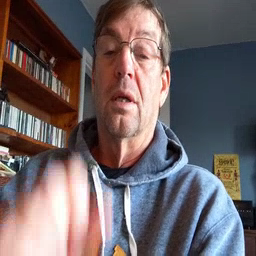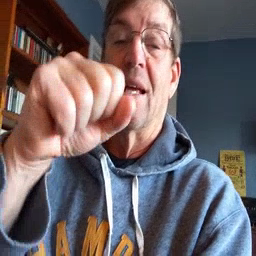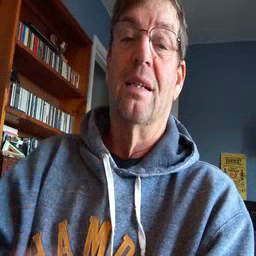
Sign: yes